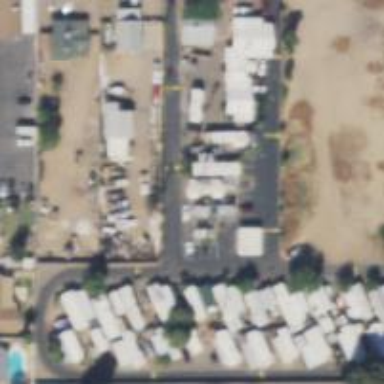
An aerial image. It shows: Residential area designated as trailer park.